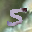
Label: 5